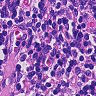
Metastatic tissue present: no